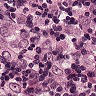
Metastatic tissue present: yes